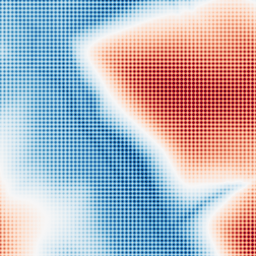
Category: multiscale
Decomposition family: dog_multiscale
Decomposition parameters: sigma_ratio: 2
n_scales: 6
base_sigma: 2
Upsampling method: sinc_blackman
Upsampling parameters: scale: 4
kernel_size: 4
Upsampling scale: 4